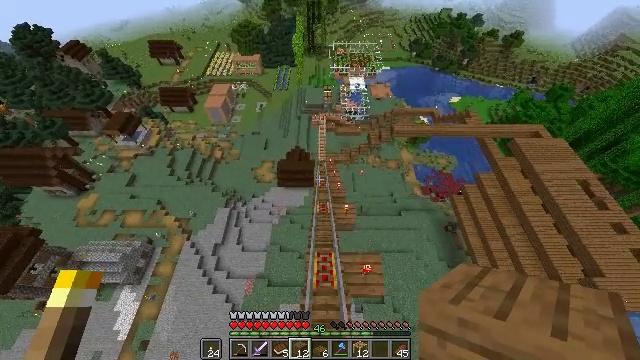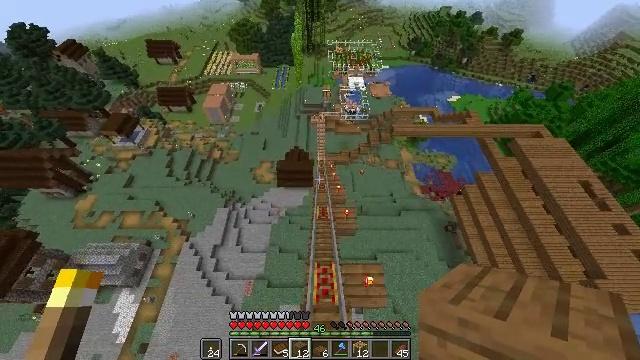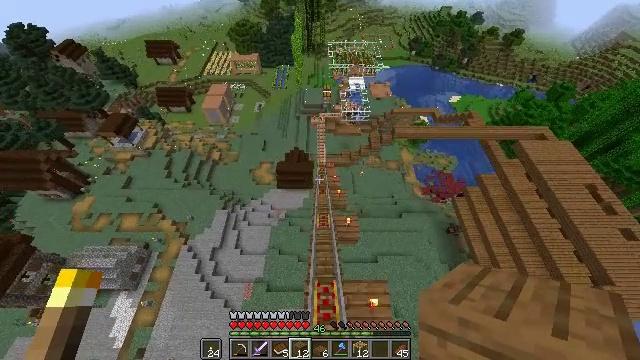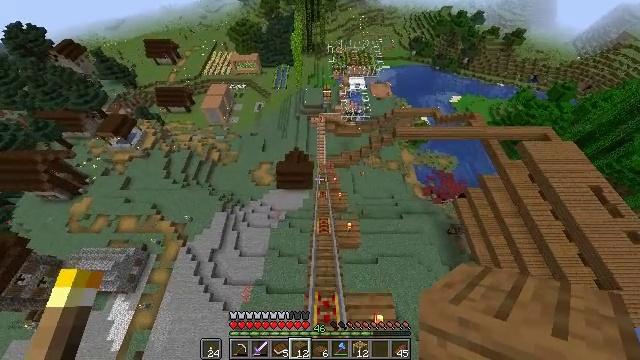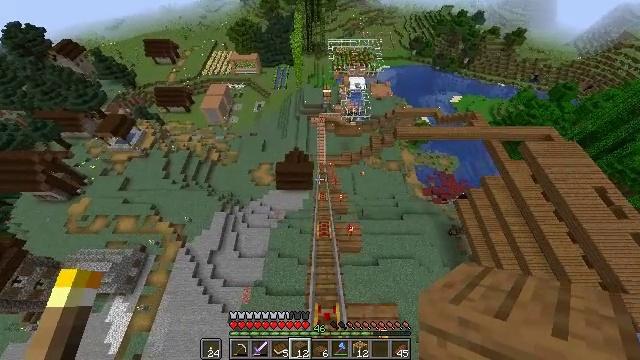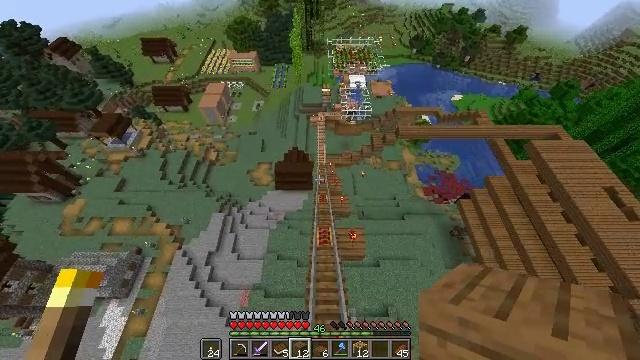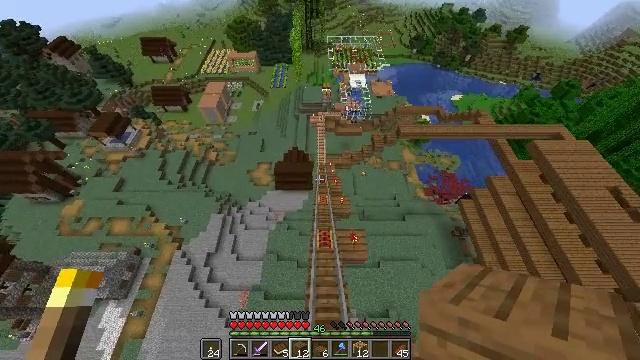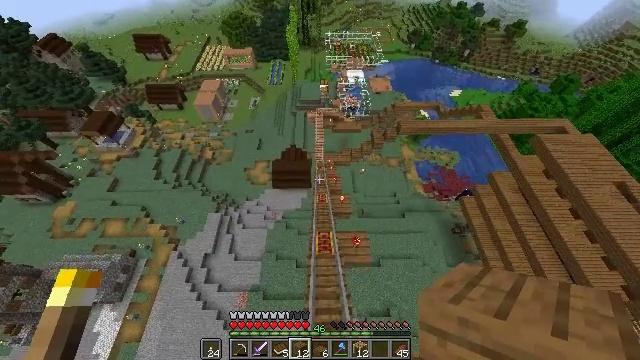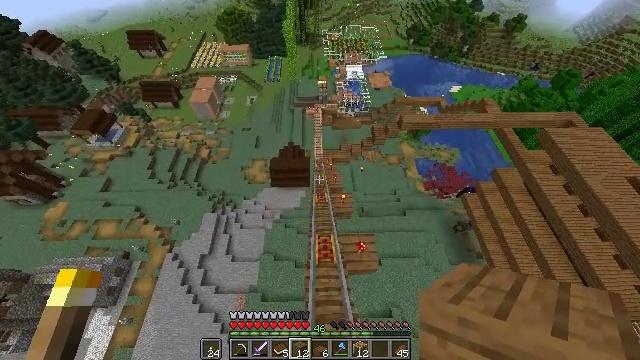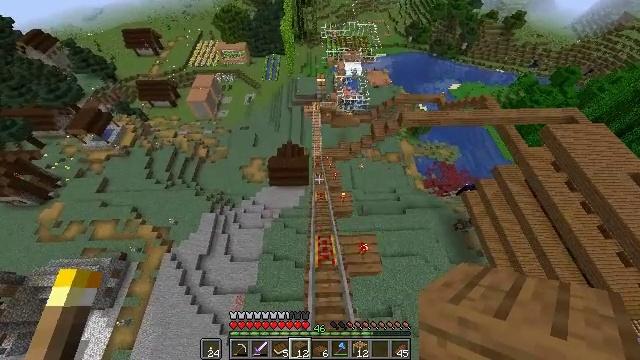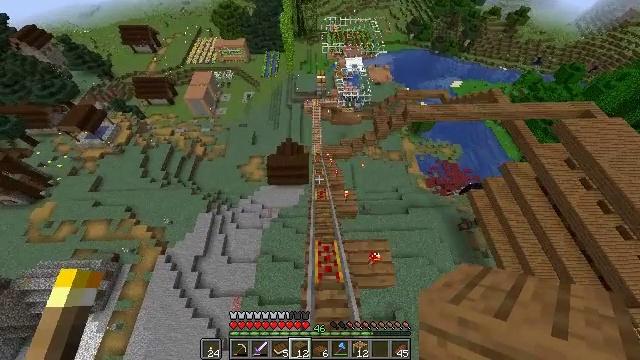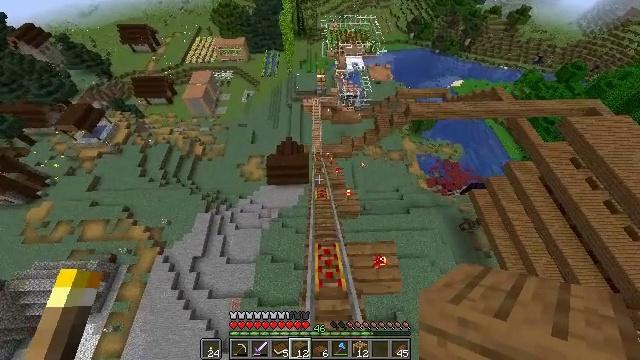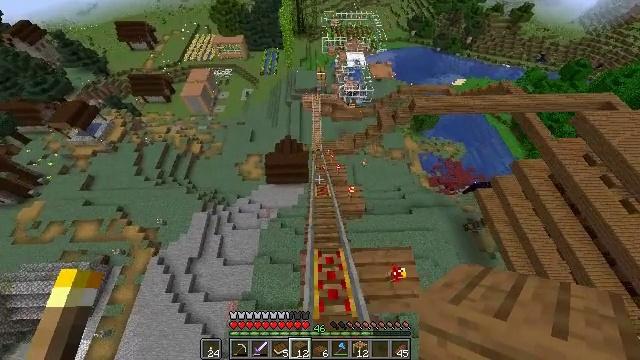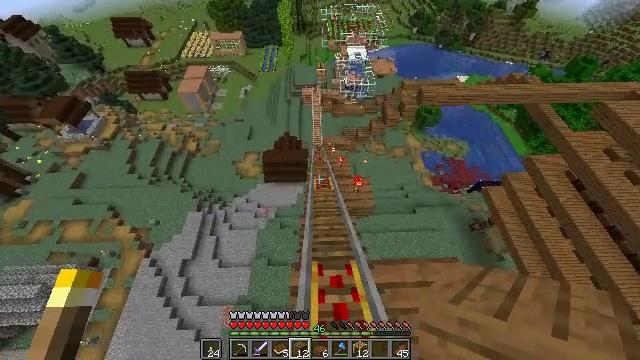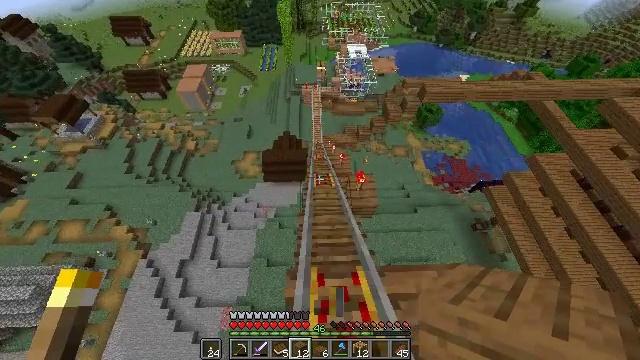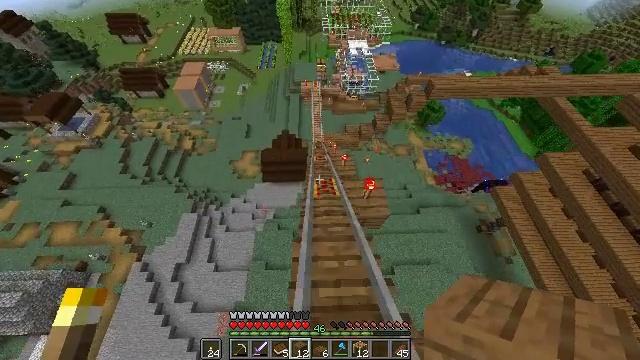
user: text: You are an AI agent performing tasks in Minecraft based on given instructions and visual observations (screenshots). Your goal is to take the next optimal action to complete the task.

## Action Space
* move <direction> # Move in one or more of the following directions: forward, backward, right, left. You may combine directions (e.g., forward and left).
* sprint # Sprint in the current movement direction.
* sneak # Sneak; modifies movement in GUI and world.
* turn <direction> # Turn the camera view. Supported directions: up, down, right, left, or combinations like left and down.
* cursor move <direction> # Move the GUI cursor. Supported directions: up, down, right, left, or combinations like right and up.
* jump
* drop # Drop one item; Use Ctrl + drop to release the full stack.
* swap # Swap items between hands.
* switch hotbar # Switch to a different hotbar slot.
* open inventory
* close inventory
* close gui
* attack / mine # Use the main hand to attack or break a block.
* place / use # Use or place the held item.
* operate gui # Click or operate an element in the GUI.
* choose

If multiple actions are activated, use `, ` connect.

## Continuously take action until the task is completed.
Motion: motion action
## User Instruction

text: Use the crafting table to make a spruce fence gate.
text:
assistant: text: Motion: move forward, jump
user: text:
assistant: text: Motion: move forward, sprint
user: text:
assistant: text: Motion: move forward, sprint
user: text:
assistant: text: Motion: move forward, sprint
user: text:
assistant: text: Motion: move forward, sprint
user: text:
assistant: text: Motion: move forward, sprint
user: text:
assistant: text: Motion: move forward
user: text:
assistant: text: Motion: move forward
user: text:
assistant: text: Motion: move forward
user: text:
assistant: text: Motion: move forward, sprint
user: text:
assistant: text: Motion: move forward, sprint
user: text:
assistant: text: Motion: move forward, sprint
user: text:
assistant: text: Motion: move forward
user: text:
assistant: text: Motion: move forward
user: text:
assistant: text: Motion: move forward, sprint
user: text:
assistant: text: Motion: move forward, sprint
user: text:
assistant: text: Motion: move forward, sprint
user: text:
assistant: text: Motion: move forward, sprint
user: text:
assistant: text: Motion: move forward
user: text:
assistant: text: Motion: move forward
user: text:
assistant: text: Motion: move forward, sprint
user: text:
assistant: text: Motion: move forward, sprint
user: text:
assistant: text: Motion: move forward, sprint
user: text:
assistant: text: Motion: move forward, sprint
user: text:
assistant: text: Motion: move forward
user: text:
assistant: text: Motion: move forward
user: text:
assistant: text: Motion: move forward, sprint
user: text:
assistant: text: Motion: move forward, sprint
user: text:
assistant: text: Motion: move forward, sprint
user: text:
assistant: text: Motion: move forward